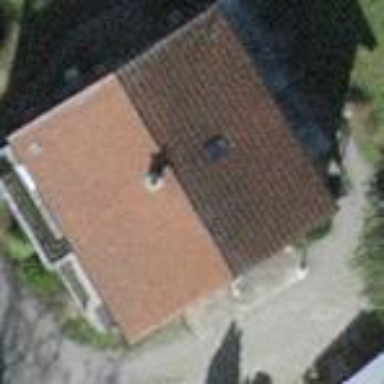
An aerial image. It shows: Simple and straightforward house.